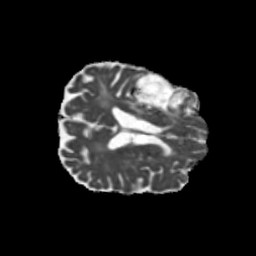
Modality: MD
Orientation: axial
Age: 75
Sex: male
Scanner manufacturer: siemens
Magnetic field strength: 3 T
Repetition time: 5.25 s
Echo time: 0.08 s